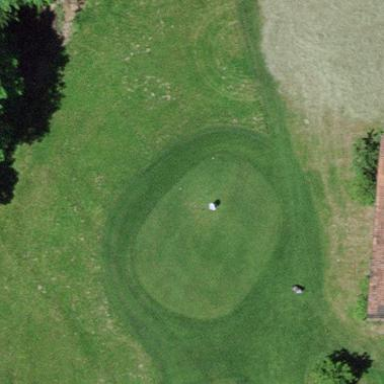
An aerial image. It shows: Golf tee.